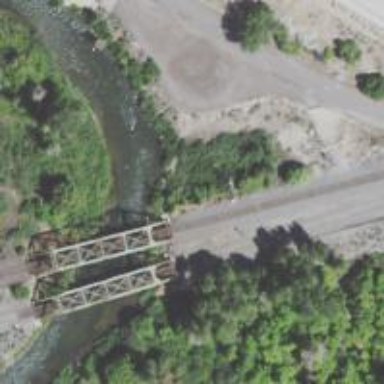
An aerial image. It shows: Bridge over railway tracks with two rails.